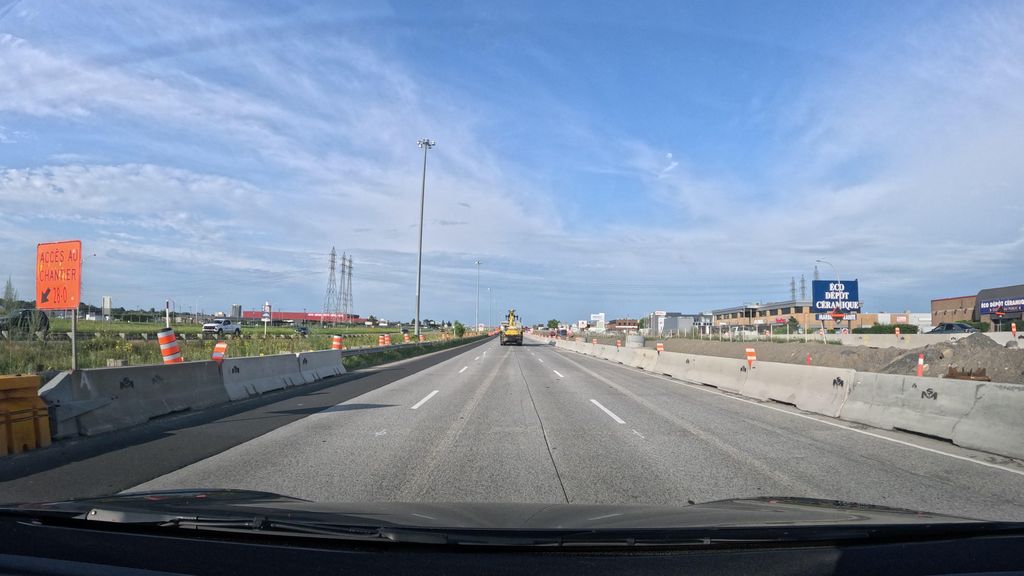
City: montreal